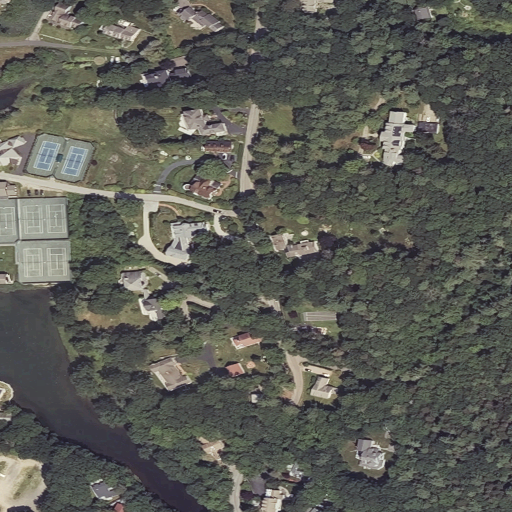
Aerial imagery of mountain in Maine named Prospect Hill containing open development, mixed forest, low intensity development, evergreen forest, medium intensity development, open water, woody wetlands, high intensity development, and deciduous forest